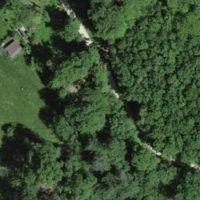
EUNIS habitat code: 41
Species observed at this site:
Pulmonaria obscura